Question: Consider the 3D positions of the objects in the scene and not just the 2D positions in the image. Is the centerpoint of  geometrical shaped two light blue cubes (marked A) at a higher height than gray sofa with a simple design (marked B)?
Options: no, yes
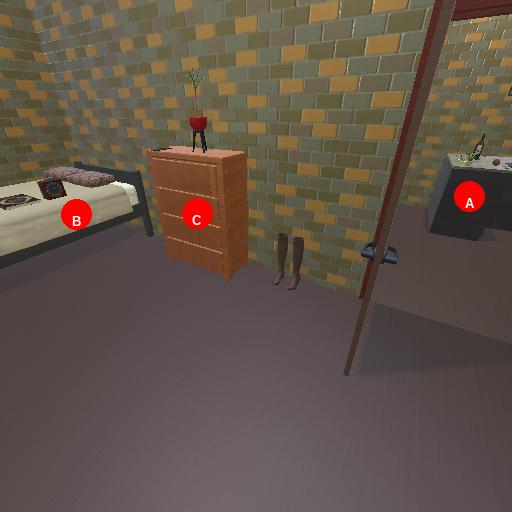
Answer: no